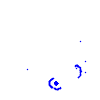
Particle: pion